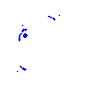
Particle: pion